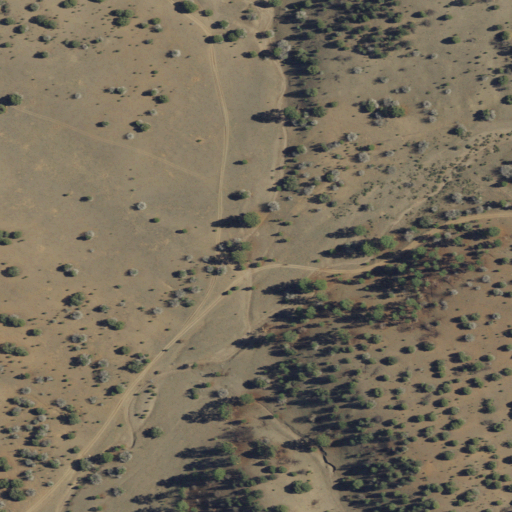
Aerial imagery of valley in New Mexico named Lost Chance Canyon containing shrub, evergreen forest, and grassland